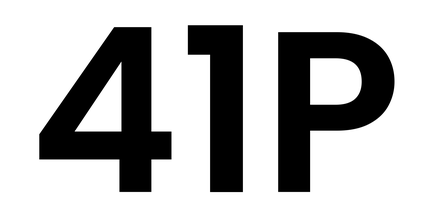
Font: Poppins-SemiBold